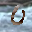
Label: 0